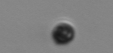
Label: nanoplankton_mix